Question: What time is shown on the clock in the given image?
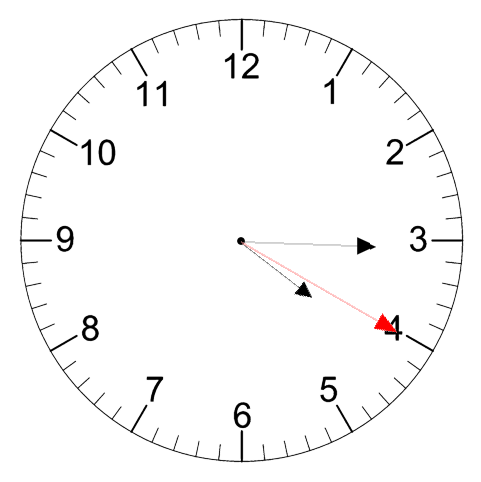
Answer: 04:15:20